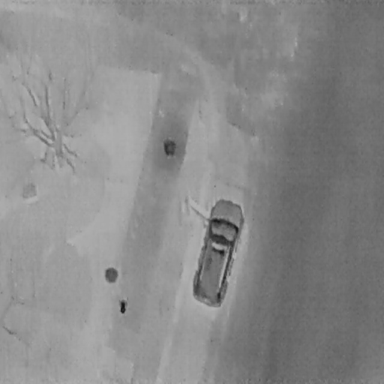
There is a Car in the infrared image.